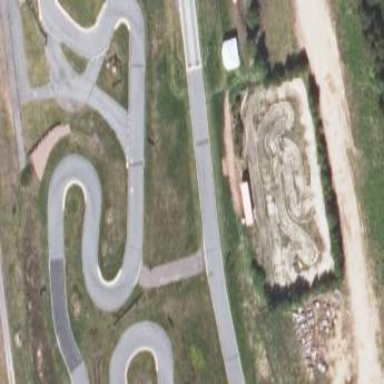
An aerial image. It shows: Karting raceway with asphalt surface.